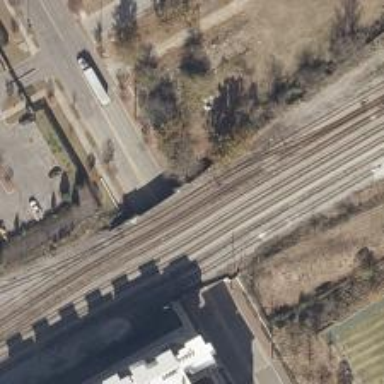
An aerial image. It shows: Railway bridge over siding rail service.